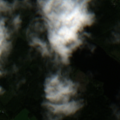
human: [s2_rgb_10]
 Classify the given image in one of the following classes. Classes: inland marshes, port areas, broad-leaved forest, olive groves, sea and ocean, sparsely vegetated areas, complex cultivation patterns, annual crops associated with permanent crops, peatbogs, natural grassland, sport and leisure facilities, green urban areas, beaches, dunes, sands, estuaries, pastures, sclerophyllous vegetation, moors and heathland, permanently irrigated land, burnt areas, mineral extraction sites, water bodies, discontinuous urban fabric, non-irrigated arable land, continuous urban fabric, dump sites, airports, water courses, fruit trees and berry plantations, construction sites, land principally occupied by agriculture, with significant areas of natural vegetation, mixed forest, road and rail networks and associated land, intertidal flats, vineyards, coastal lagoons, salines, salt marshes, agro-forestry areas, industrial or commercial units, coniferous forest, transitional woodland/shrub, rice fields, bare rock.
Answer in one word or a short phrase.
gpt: land principally occupied by agriculture, with significant areas of natural vegetation, broad-leaved forest, coniferous forest, mixed forest, water bodies